Question: I have a popover with a 'UITableViewController' as the content view controller. The table view has a 'UISearchBar' as its header view.
Now, on iOS 6 everything looks good when the 'UISearchDisplayController' becomes active. But, on iOS 7 there will be an extra space above the search bar.

So how can I get rid of this extra space above the search bar on iOS 7?
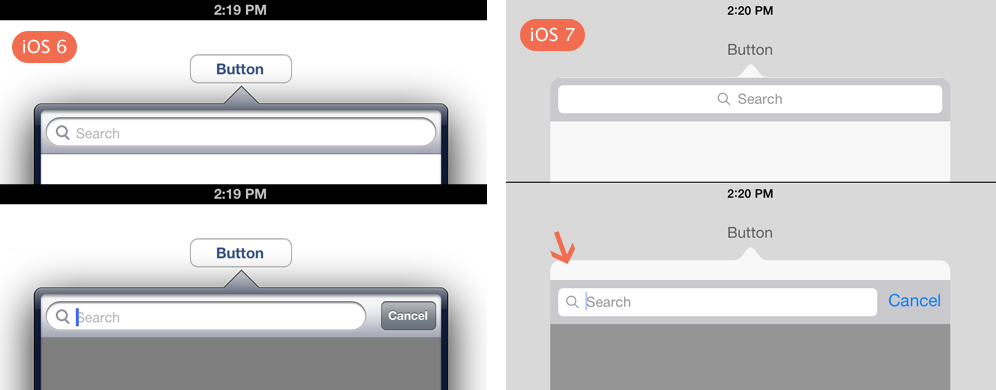
Answer: The solution is to set the property 'edgesForExtendedLayout' of the 'UITableViewController' to 'UIRectEdgeNone'.
'''
- (void)viewDidLoad {
[super viewDidLoad];
if ([self respondsToSelector:@selector(edgesForExtendedLayout)]) { /// iOS 7 or above
self.edgesForExtendedLayout = UIRectEdgeNone;
}
}
'''
This property has the value 'UIRectEdgeAll' <URL>.